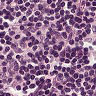
Metastatic tissue present: no